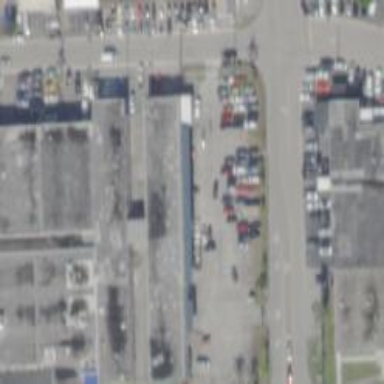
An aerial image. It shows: Car rental facility.